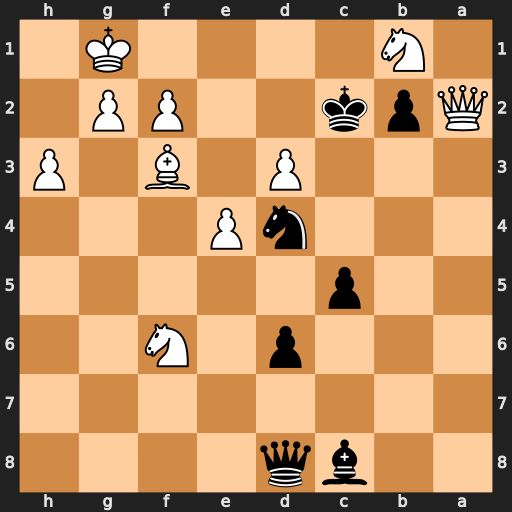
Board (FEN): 2bq4/8/3p1N2/2p5/3nP3/3P1B1P/Qpk2PP1/1N4K1
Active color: b
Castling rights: -
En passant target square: -
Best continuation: Nxf3+ gxf3 Qxf6